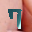
Label: 7